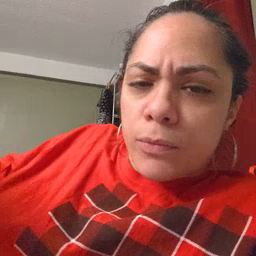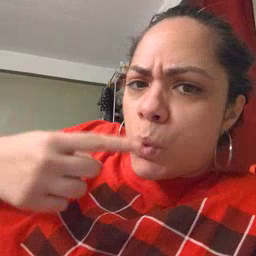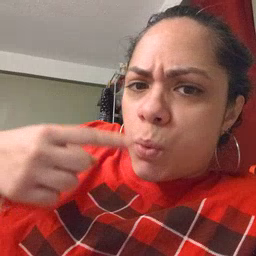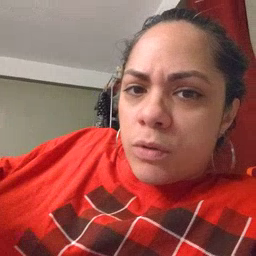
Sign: who